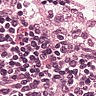
Metastatic tissue present: no